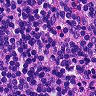
Metastatic tissue present: no